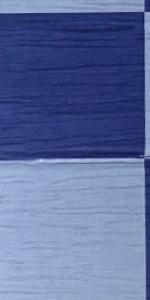
Label: Empty